Question:
how to convert '[Any]' Array to 'NSArray', because I want to use "reverseObjectEnumerator" just in NSArray!
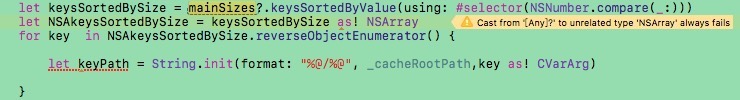
Answer: Why are you converting '[Any]' to 'NSArray' when you can use 'reversed()' with your '[Any]'? In Swift it's better to use a native Array instead of 'NSArray'.
'''
for item in keysStoreBySize.reversed() {
}
'''
If you still want to use 'NSArray' then you can use the 'NSArray' initializer <URL>.
'''
let array = NSArray(array: keysStoreBySize) //Will convert [Any] to NSArray
'''